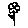
Label: flower